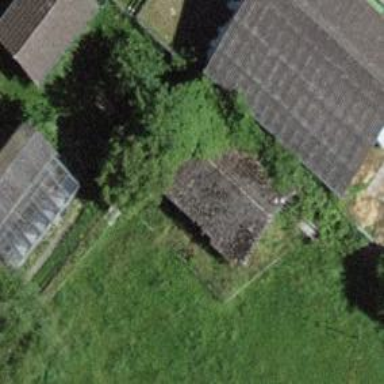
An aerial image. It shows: Rural barn.